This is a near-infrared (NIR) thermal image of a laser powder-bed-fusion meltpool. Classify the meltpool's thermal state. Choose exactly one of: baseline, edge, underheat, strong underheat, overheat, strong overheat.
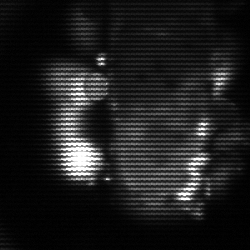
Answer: strong underheat